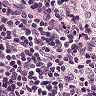
Metastatic tissue present: no